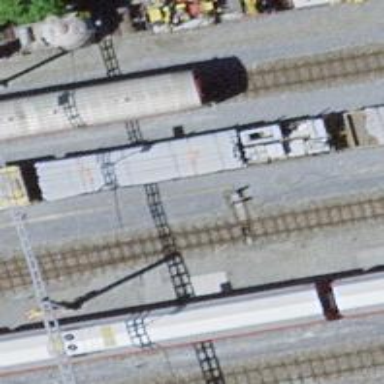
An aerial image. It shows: Railway switch.